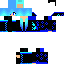
A male human skin with dark skin, wearing brown long hair dressed in a blue hoodie and black pants, featuring a closed mouth.